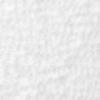
Label: no_change